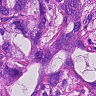
Metastatic tissue present: yes